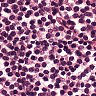
Metastatic tissue present: no